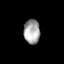
Tissue: skin
Cell type: Others
Senescence score: 0.7981
Nuclear area (px): 391
Mean DAPI intensity: 162.806